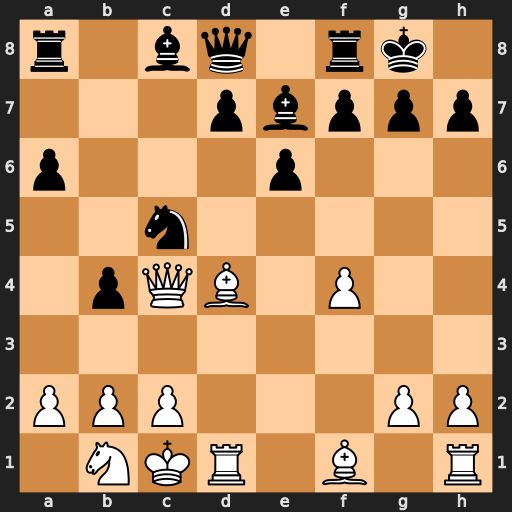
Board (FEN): r1bq1rk1/3pbppp/p3p3/2n5/1pQB1P2/8/PPP3PP/1NKR1B1R
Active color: w
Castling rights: -
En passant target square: -
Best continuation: Bxc5 Bxc5 Qxc5